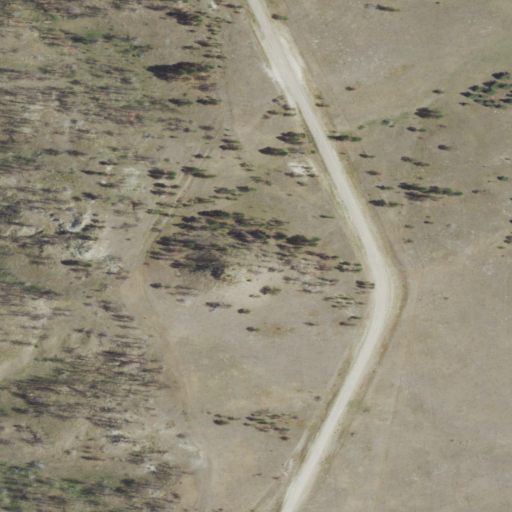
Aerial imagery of mountain in Montana named Barney Pinnacle containing grassland and evergreen forest